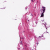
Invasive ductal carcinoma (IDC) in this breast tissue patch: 0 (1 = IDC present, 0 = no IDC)